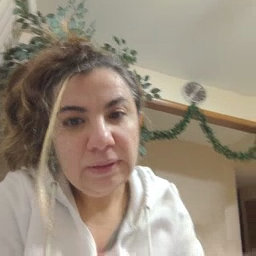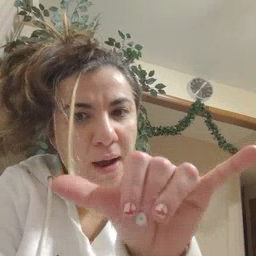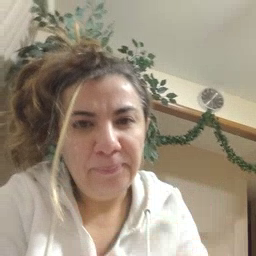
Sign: stay